Field crop: maize
Growth stage: 2
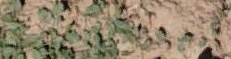
Species: convolvulus